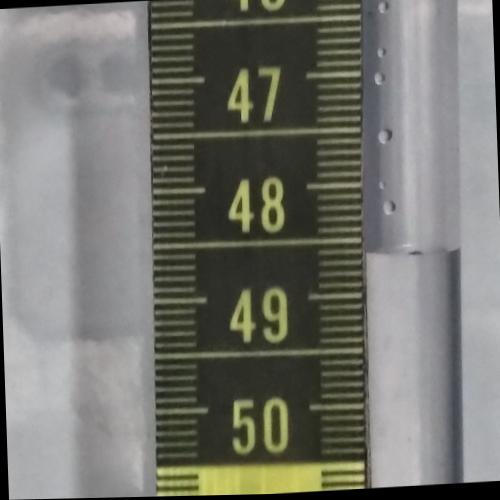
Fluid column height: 48.6 cm